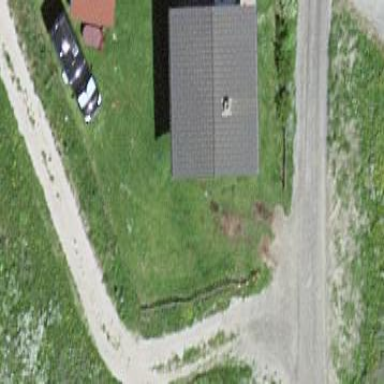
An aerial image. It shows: Simple and straightforward house.